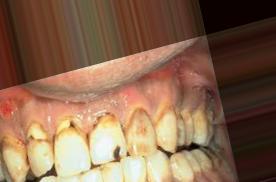
Condition: Tooth Discoloration